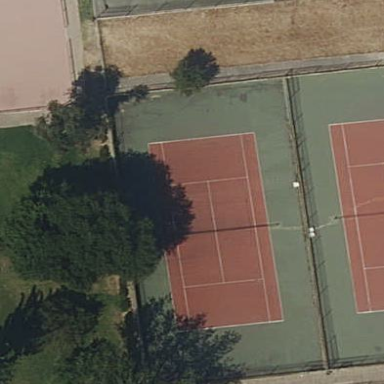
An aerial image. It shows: Tennis court on pitch designated for leisure land.